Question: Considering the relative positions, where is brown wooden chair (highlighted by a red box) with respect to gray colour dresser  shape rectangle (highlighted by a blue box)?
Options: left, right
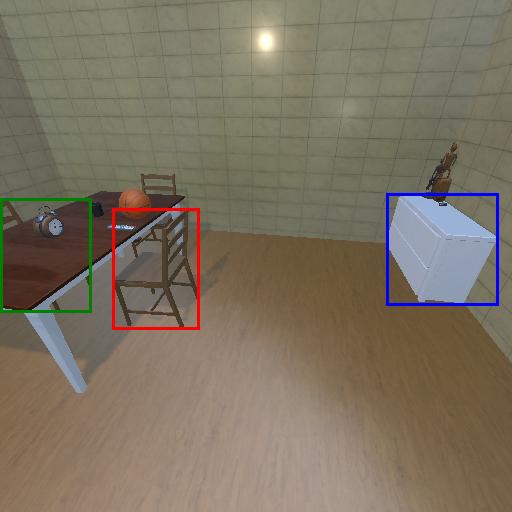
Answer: left